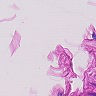
Metastatic tissue present: no